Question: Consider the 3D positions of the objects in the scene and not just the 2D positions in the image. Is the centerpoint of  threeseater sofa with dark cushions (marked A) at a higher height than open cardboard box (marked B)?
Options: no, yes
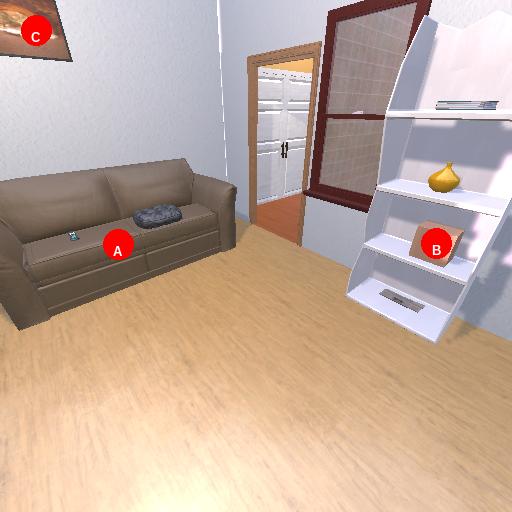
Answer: no